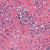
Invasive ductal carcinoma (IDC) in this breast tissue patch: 0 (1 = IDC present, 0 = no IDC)